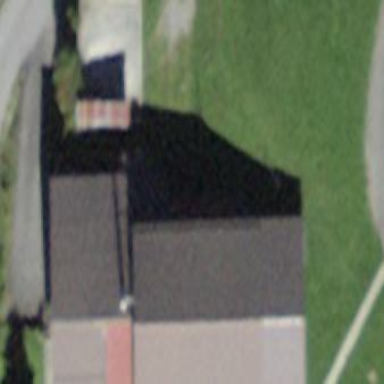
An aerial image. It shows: Barn.